Question:
I know how to use and
to make the source look pretty. However, as you can see something mysterious is happening to my first anchor tag aka the first think I'm echoing. I'm in chrome if that matters.
'''
for ( $counter = 0; $counter <= sizeof($projectImages)-1; $counter += 1) {
echo '<a href="#">'."
";
echo '<img class="sidebar-image" src="#">'."
";
echo '</a>'."
";
}
'''
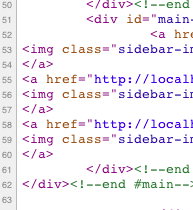
Answer: You haven't shared your complete code, but it is probably a case that you have:
'''
<?php
for ( $counter = 0; $counter <= sizeof($projectImages)-1; $counter += 1) {
'''
and not:
'''
<?php
for ( $counter = 0; $counter <= sizeof($projectImages)-1; $counter += 1) {
'''